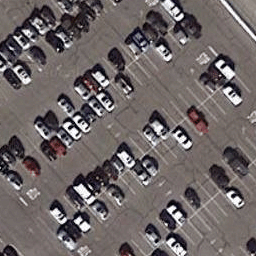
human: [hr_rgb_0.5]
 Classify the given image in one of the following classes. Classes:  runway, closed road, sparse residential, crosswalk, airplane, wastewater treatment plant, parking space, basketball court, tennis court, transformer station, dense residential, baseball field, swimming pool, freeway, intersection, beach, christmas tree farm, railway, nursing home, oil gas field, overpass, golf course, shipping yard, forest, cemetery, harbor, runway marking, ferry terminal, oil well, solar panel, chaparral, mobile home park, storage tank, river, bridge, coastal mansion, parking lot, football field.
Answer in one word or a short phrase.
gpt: parking lot